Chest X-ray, AP view. Patient: 63 years old, sex M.
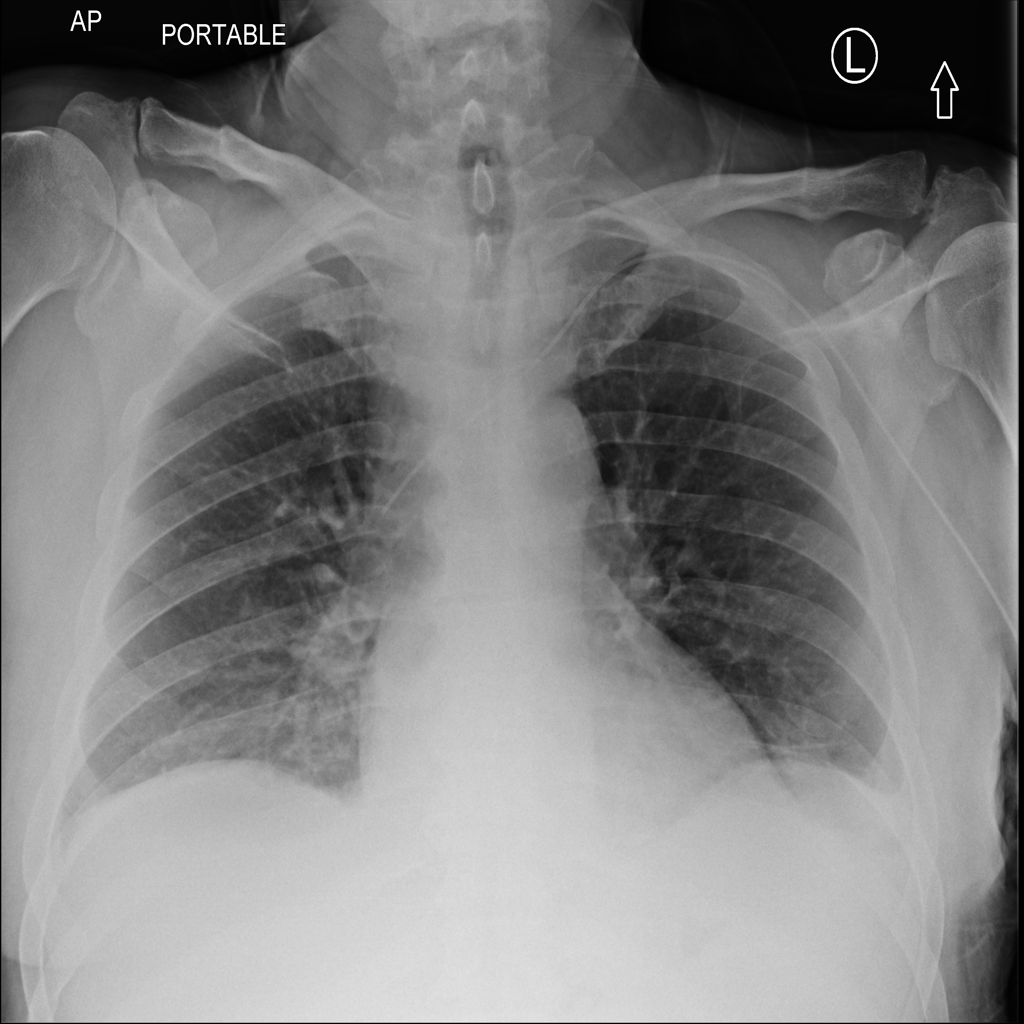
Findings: Effusion